Question: I'm looking for method that will return string representation of byte data just like hex editor can.
It should have one parameter which is 'byte[]' and returns 'string' like the following:

This method should handle escape characters, nulls and align text properly.
I want to use it in 'Debug.WriteLine()'.
Please help me with this! Thanks!
Update:
Ok. Thank you all guys. Here is a link for a ready to use solution <URL> by Darin Dimitrov
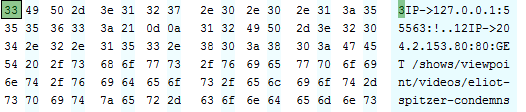
Answer: You could use the <URL> method:
'''
public static string ToString(byte[] buffer)
{
return BitConverter.ToString(buffer);
}
'''